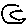
Label: moon